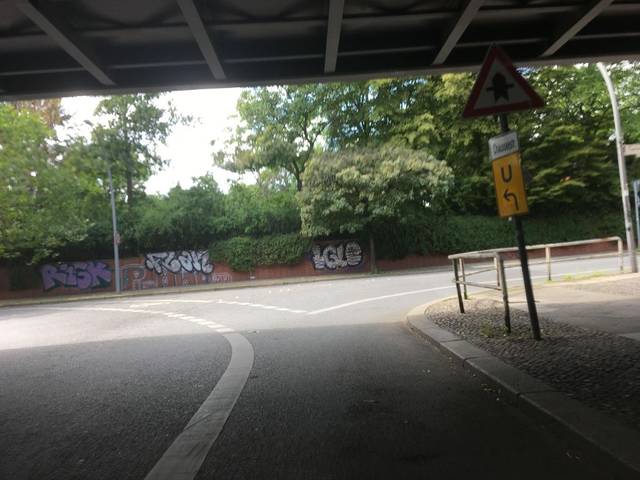
Region: Germany
Coordinates: 52.541, 13.38